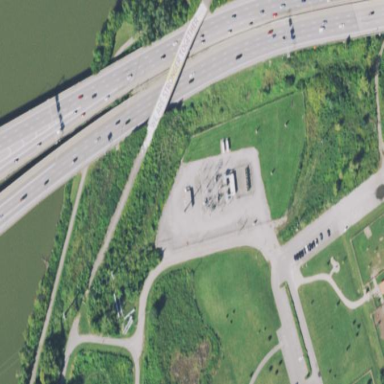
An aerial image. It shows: Power substation with transmission level designation. It is enclosed by fence.